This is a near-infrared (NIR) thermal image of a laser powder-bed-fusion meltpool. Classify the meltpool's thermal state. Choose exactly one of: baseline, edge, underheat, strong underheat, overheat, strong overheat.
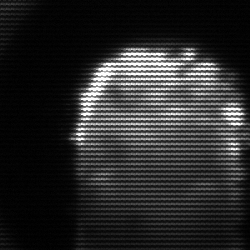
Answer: baseline